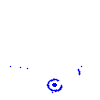
Particle: proton